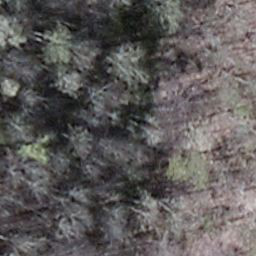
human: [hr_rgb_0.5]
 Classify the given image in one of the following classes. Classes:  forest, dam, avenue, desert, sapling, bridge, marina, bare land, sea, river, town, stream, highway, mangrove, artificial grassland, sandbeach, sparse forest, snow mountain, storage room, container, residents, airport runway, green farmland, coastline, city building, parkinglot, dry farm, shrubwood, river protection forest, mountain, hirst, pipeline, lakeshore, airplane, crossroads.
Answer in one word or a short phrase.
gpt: shrubwood